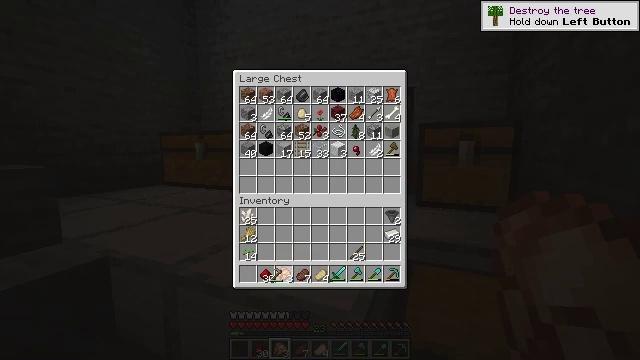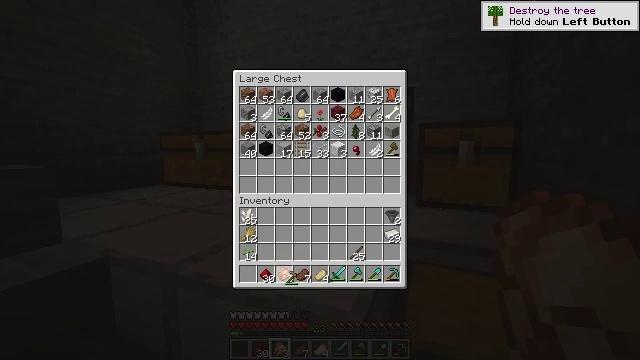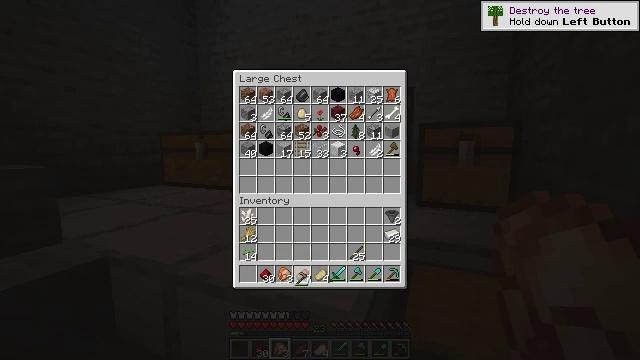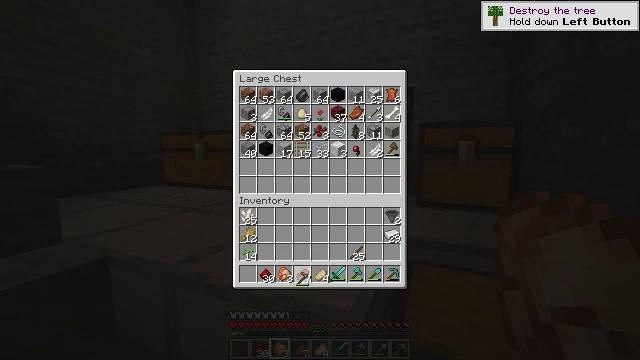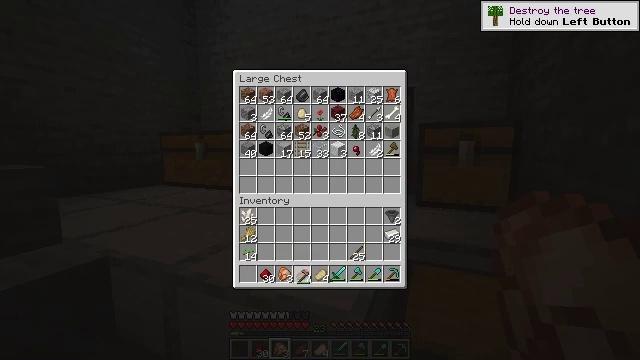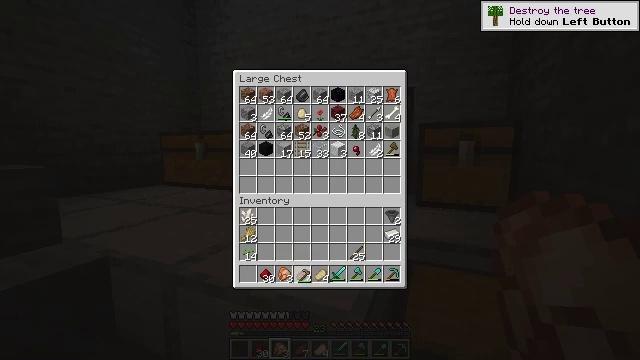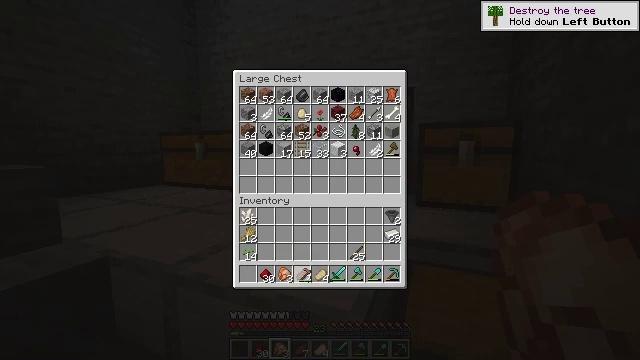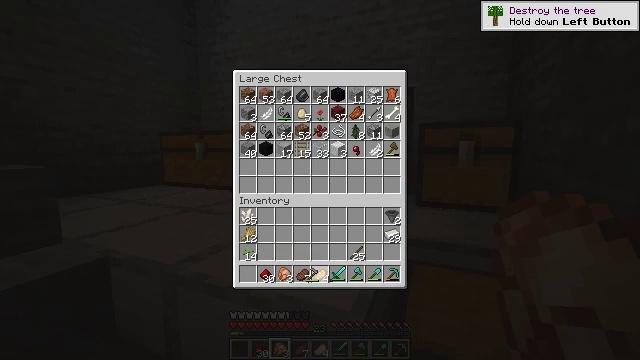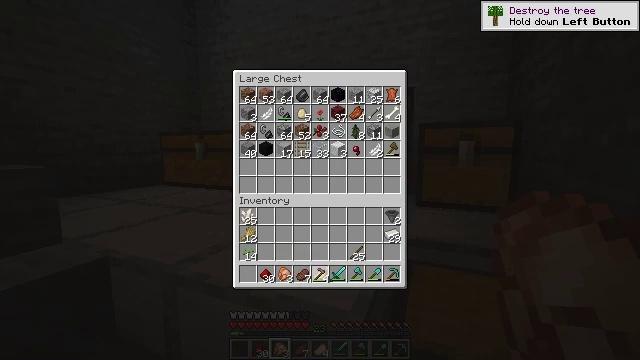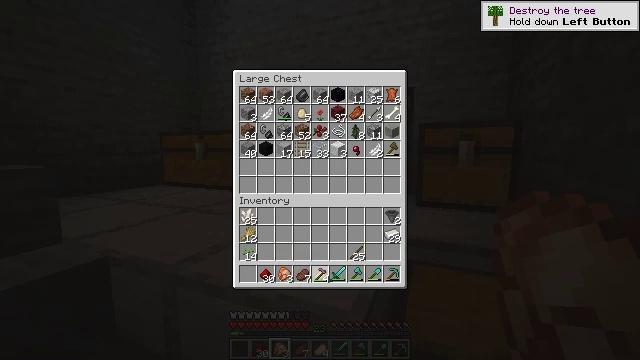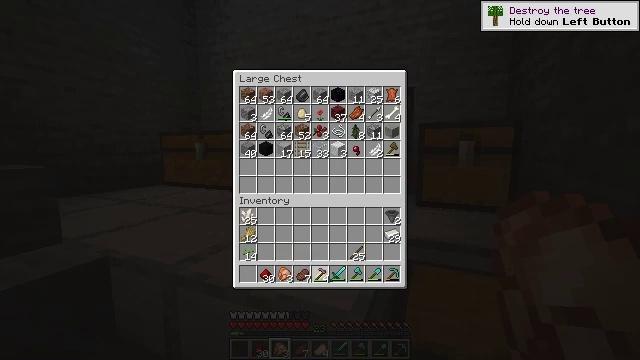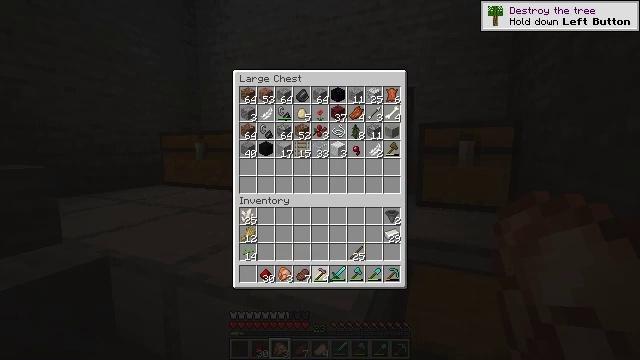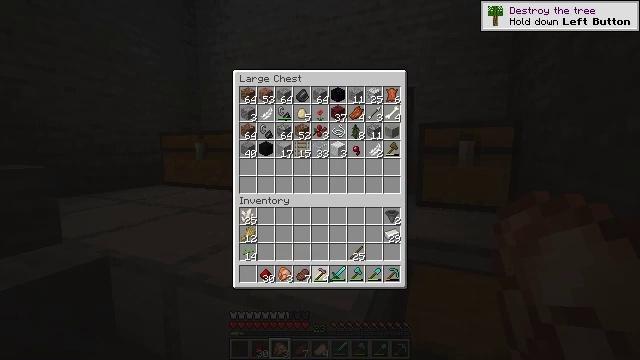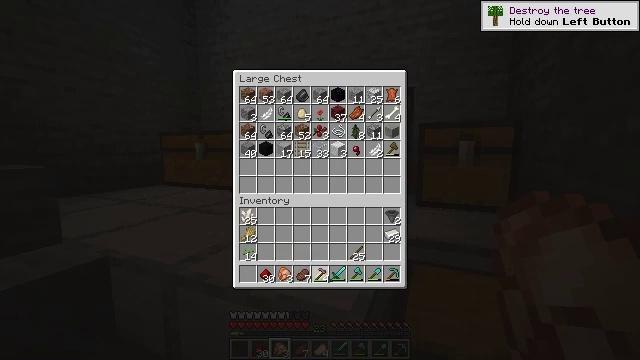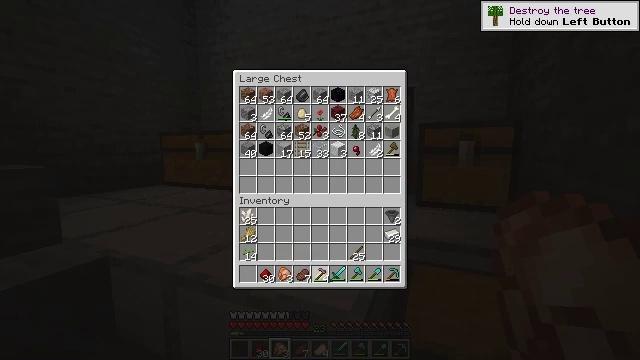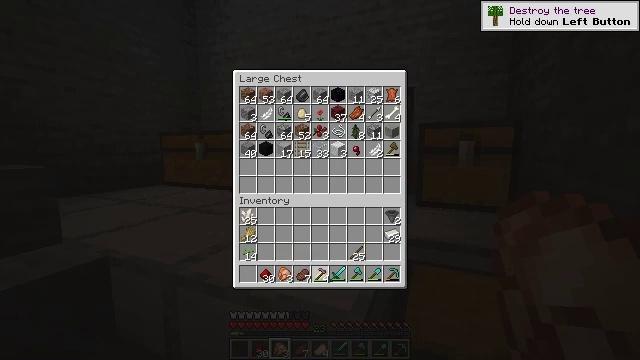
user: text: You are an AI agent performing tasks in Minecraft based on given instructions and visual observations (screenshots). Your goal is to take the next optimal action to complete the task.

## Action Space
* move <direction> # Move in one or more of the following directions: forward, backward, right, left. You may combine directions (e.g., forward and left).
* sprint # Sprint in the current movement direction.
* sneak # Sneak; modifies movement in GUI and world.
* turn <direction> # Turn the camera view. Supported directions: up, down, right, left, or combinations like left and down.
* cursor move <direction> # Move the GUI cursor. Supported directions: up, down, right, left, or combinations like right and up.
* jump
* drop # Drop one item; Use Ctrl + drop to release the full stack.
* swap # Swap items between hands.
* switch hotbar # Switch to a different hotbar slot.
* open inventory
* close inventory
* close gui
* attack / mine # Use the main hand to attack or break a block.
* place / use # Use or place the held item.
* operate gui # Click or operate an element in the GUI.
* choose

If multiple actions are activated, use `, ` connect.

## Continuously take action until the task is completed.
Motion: motion action
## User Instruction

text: Gather sugar cane for crafting.
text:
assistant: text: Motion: turn right
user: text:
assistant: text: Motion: turn right
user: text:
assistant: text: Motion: no_op
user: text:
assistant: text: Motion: no_op
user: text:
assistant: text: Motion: no_op
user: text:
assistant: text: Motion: no_op
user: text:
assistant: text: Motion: no_op
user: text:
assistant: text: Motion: turn right
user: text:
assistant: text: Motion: no_op
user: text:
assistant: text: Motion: no_op
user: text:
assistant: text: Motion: no_op
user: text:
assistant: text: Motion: no_op
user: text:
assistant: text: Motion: no_op
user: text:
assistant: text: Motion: attack / mine
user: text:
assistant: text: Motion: attack / mine
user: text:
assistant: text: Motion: attack / mine
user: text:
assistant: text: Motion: no_op
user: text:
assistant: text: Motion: turn left
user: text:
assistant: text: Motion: turn left
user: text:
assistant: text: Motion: turn left
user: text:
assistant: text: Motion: no_op
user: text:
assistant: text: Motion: no_op
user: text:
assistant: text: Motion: no_op
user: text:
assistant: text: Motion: no_op
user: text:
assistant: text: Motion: no_op
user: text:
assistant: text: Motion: no_op
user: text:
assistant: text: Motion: attack / mine
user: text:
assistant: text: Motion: attack / mine
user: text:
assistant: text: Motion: attack / mine
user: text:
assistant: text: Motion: no_op